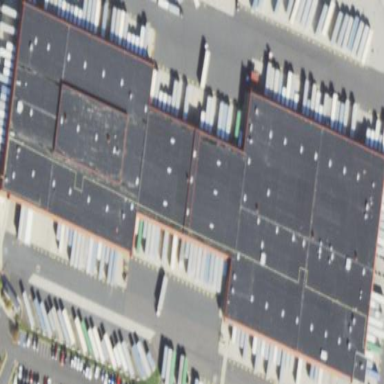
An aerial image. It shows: Post depot building.